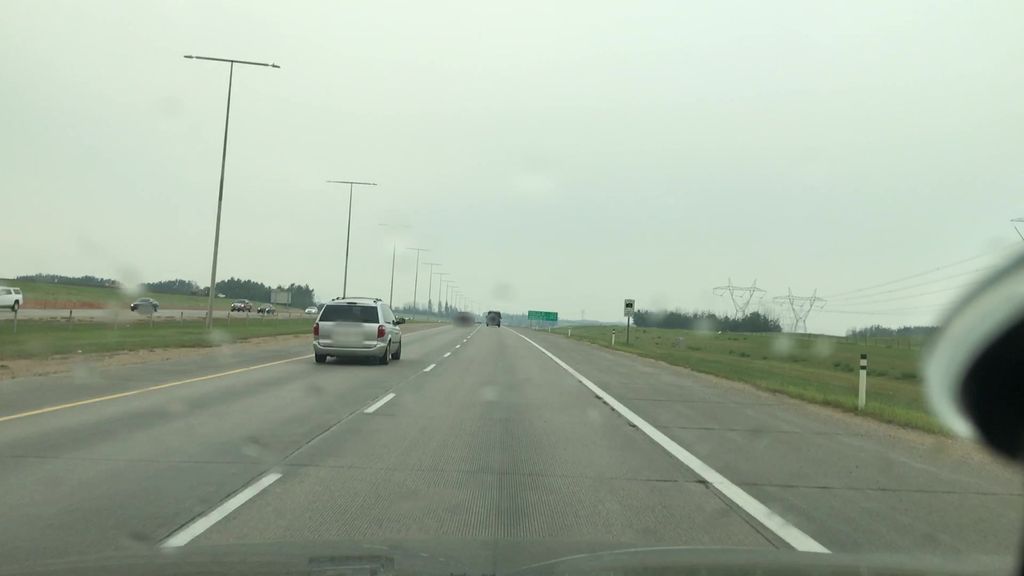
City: edmonton